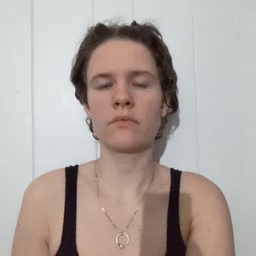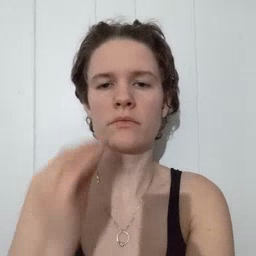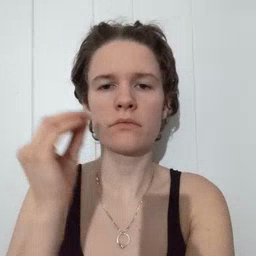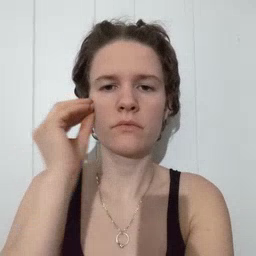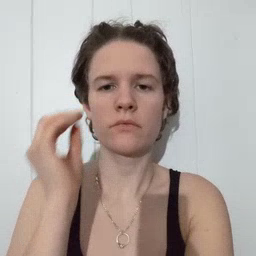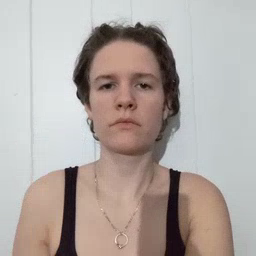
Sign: home